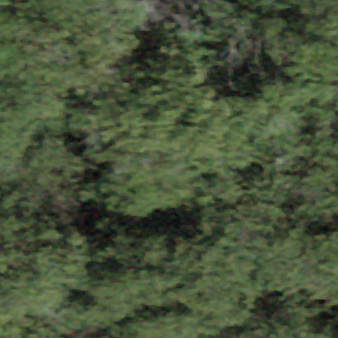
Label: other